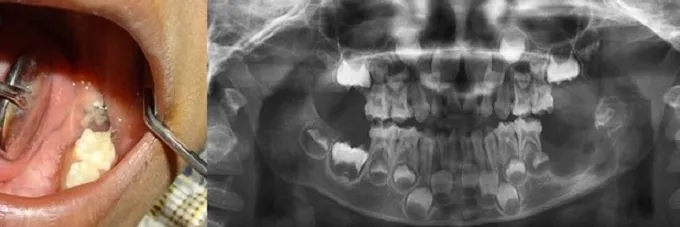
14th day post-operative clinical picture and radiograph (OPG).
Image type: radiology (x_ray)